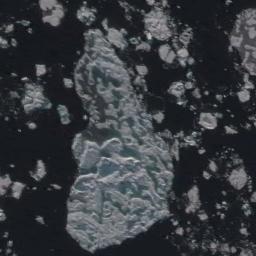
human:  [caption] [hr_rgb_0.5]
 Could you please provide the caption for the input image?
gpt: Sea ice is surrounded by water .

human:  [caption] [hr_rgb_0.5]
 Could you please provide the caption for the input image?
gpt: There is a big ice and many small ice on the dark blue sea .

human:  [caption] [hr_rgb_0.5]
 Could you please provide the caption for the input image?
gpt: An ice hummock and some small pieces of ice sea float in the deep light blue sea .

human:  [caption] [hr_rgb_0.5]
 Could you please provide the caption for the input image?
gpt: A large piece of ice and many small pieces of ice scattered on the deep blue sea .

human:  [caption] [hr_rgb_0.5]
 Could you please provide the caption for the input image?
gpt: There are many pieces of sea ice .